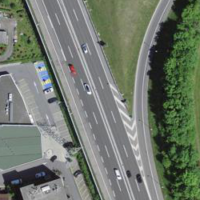
EUNIS habitat code: 57
Species observed at this site:
Buteo buteo
Iberis umbellata